Interaction volume radius: 10 \u00c5
Interaction volume height: 40 \u00c5
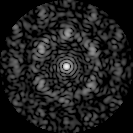
Disorder parameter: 0.7002